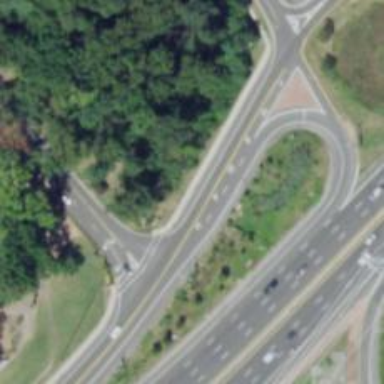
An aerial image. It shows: Junction.